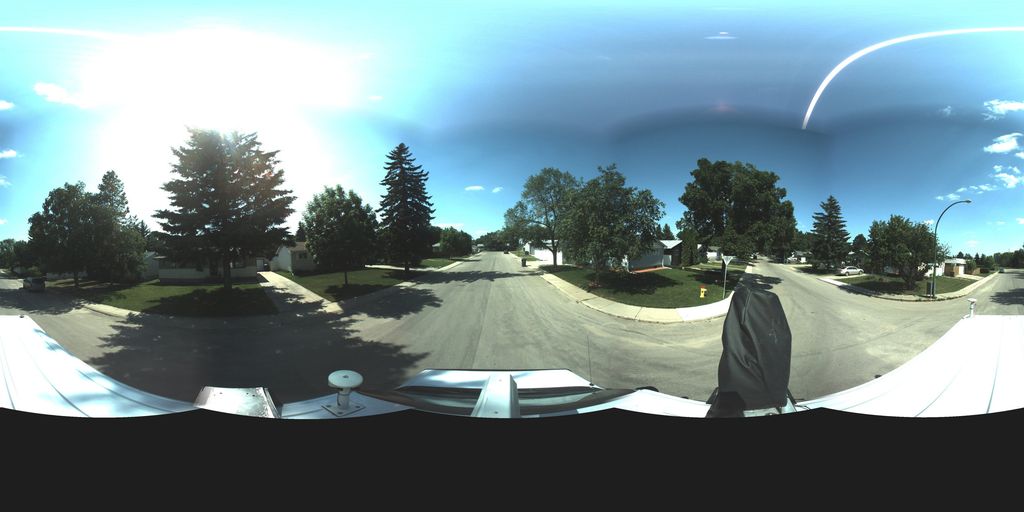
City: saskatoon